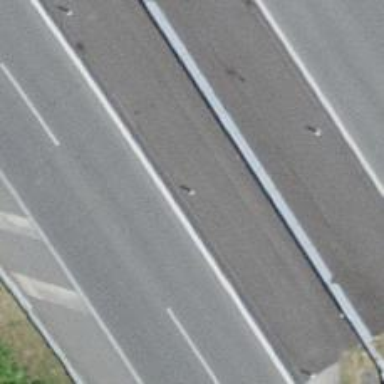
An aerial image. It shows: Bollard barrier.